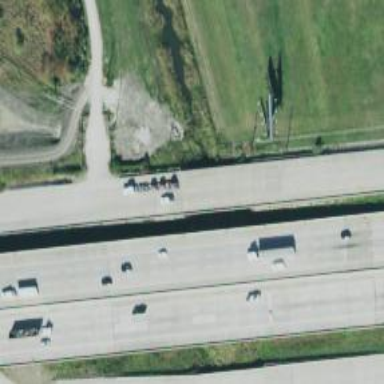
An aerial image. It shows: There is secondary road bridge with frontage road.